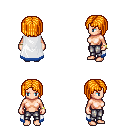
a pixel art fantasy rpg character, female body template, human, light skin, white trimmed cape, metal pants, light blonde pageboy hairstyle, bracelets, four views (front, back, left, right), 2x2 character sprite sheet, small pixel art, hard edges, no anti-aliasing